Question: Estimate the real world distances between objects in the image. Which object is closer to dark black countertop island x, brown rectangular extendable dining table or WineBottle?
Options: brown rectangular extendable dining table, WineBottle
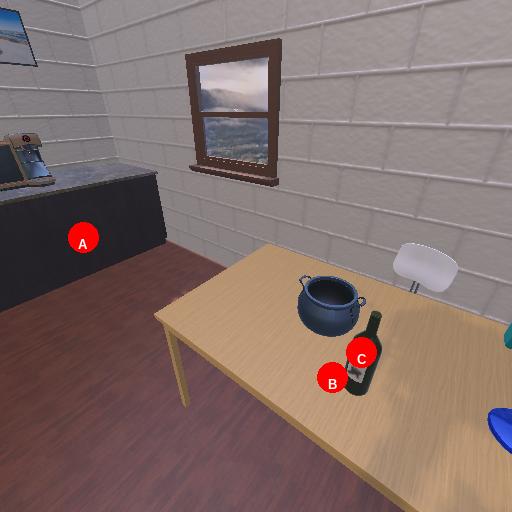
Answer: brown rectangular extendable dining table